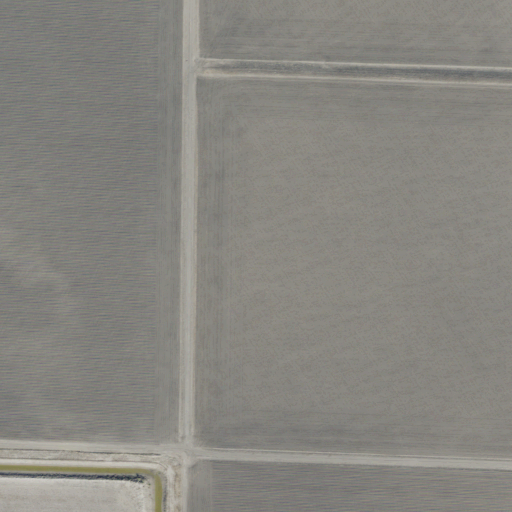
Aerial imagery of plain(s) in Texas named El Jardin containing only cultivated crops